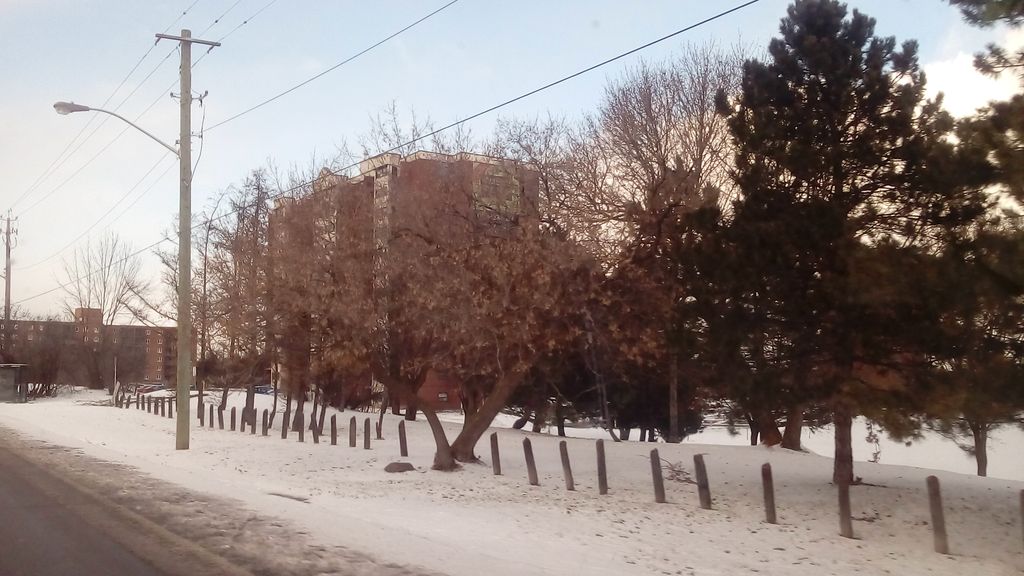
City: ottawa-gatineau